Interaction volume radius: 10 \u00c5
Interaction volume height: 15 \u00c5
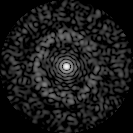
Disorder parameter: 0.8531